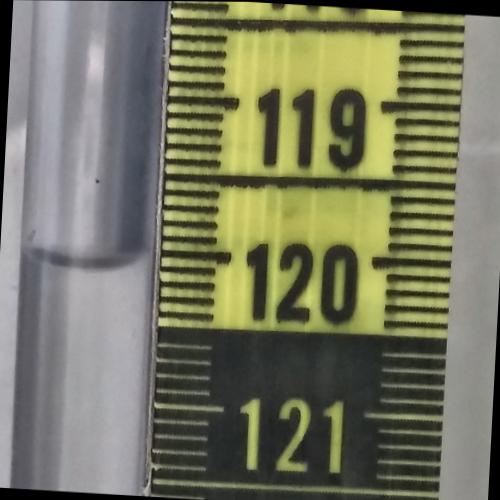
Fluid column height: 120.1 cm